Question: I have a problem in ggplot2. If I reorder factor levels and I plot the text labels value (in this case frequency), the text label values still remains in the old levels.
What's wrong????

29 and 71 are the frequencies but I want to be fitted 29 to the green line and 71 to the red line. If you reverse the plot, numbers fits well!
Thaaanks
Here the code of the graph:
'''
with(data4,
ggplot(subset(data4,ASSAGGIATORE=="Manera"),
aes(ASSAGGIATORE,Freq,fill=SCELTA)) +
geom_bar() +
geom_text(aes(label=round(Freq)),
position="stack") +
scale_size(range=c(5,6)) +
geom_hline(aes(yintercept=mediana),
colour="navy",
linetype="dotted") +
scale_fill_manual(values=c("chartreuse3","brown1"),
name="RISPOSTE",
labels=c("% Risposte Corrette","% Risposte Sbagliate")) +
geom_text(aes(1,
mediana,
label="Assaggiatore Medio",
vjust=0),
size=4,
colour="navy") +
scale_y_continuous('% Totale Assaggi'))
'''
here the example of data4
'''
SCELTA ASSAGGIATORE Freq Mediana
no Manera 28.57143 63.33333
si Manera 71.42857 63.33333
'''
I think I got the solution:
'''
ggplot(subset(data4,ASSAGGIATORE=="Manera"),
aes(ASSAGGIATORE,Freq,fill=SCELTA),label=Freq)+geom_bar()+
stat_bin(geom="text", aes(position='stack', label=Freq,))
'''
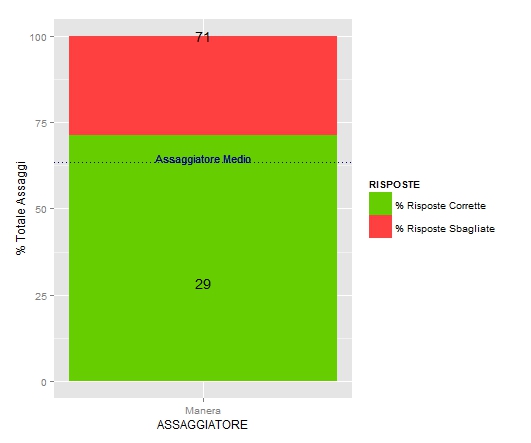
Answer: '''
ggplot(subset(data4,ASSAGGIATORE=="Manera"),
aes(ASSAGGIATORE,Freq,fill=SCELTA),label=Freq)+geom_bar()+
stat_bin(geom="text", aes(position='stack', label=Freq,))
'''